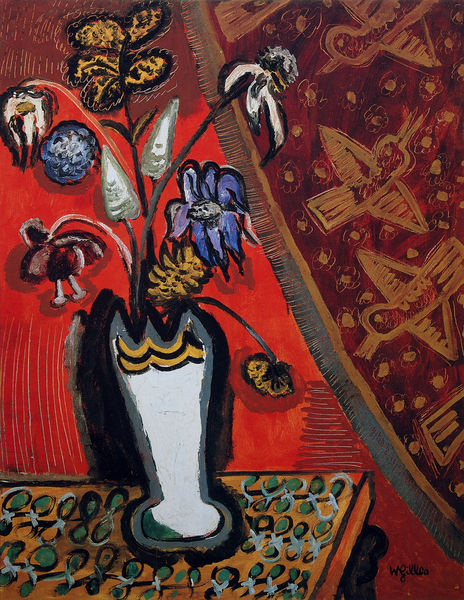
Titel: Blumenstilleben
Künstler: Werner Gilles
Standort: München
Institution: Bayerische Staatsgemäldesammlungen
Schlagwörter: blau, vogel, gelb, blume, blumen, braun, tisch, weiss, rot, teppich, tischdecke, vögel, gold, stillleben, vase, tapete, gotld